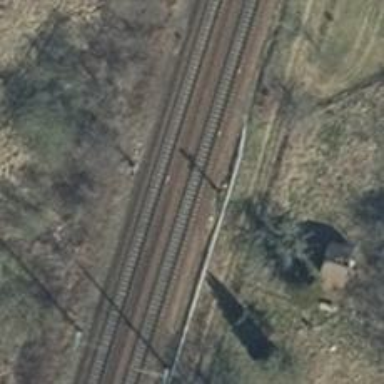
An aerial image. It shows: Railway with electrified contact lines.